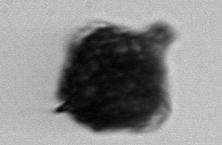
Label: Gonyaulax